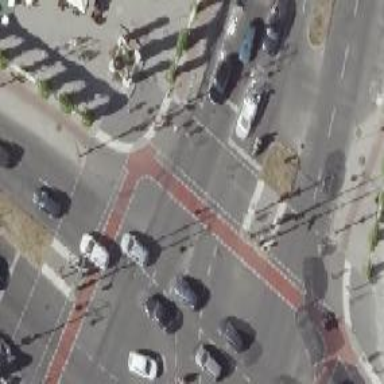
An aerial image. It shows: Road crossing with traffic signals.